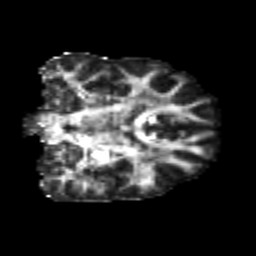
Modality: FA
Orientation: coronal
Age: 22
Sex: male
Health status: healthy
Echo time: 0.074 s